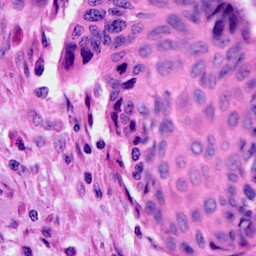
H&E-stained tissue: Cervix